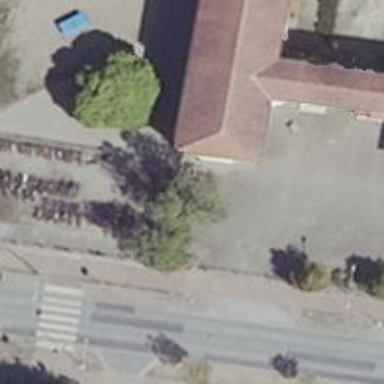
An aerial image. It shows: School.